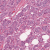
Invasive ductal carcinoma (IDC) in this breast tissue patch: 1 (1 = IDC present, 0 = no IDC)